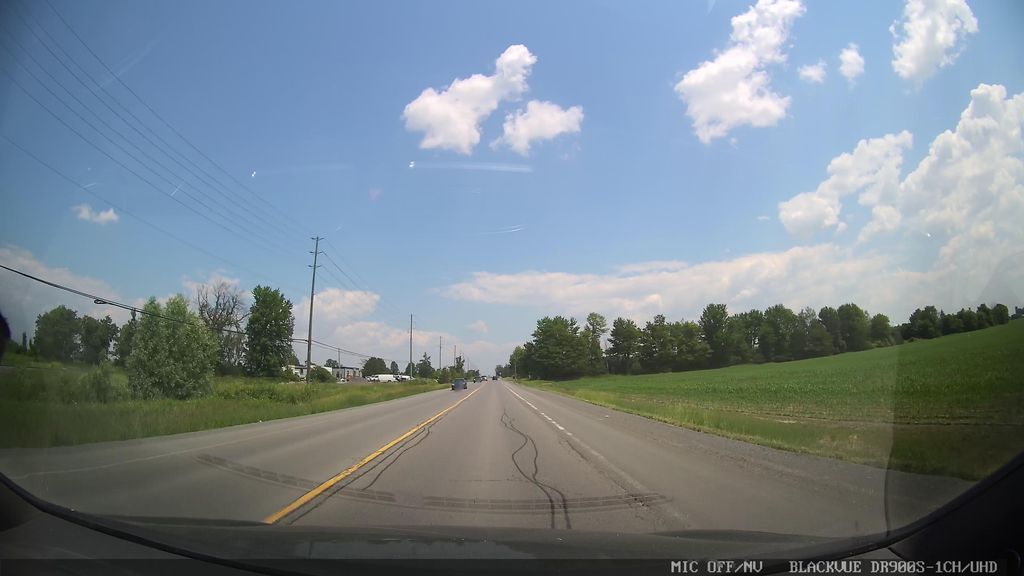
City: ottawa-gatineau